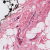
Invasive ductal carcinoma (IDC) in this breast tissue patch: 0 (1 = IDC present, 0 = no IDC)